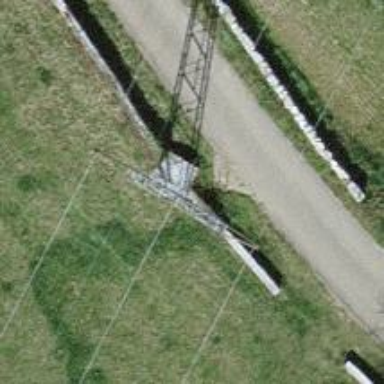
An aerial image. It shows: Power tower.